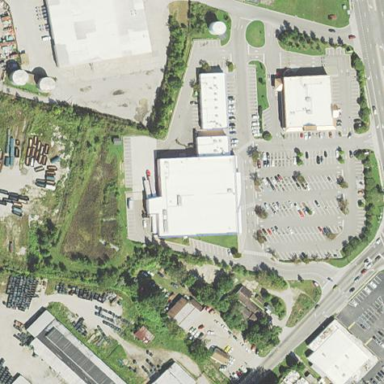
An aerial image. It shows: Commercial building.